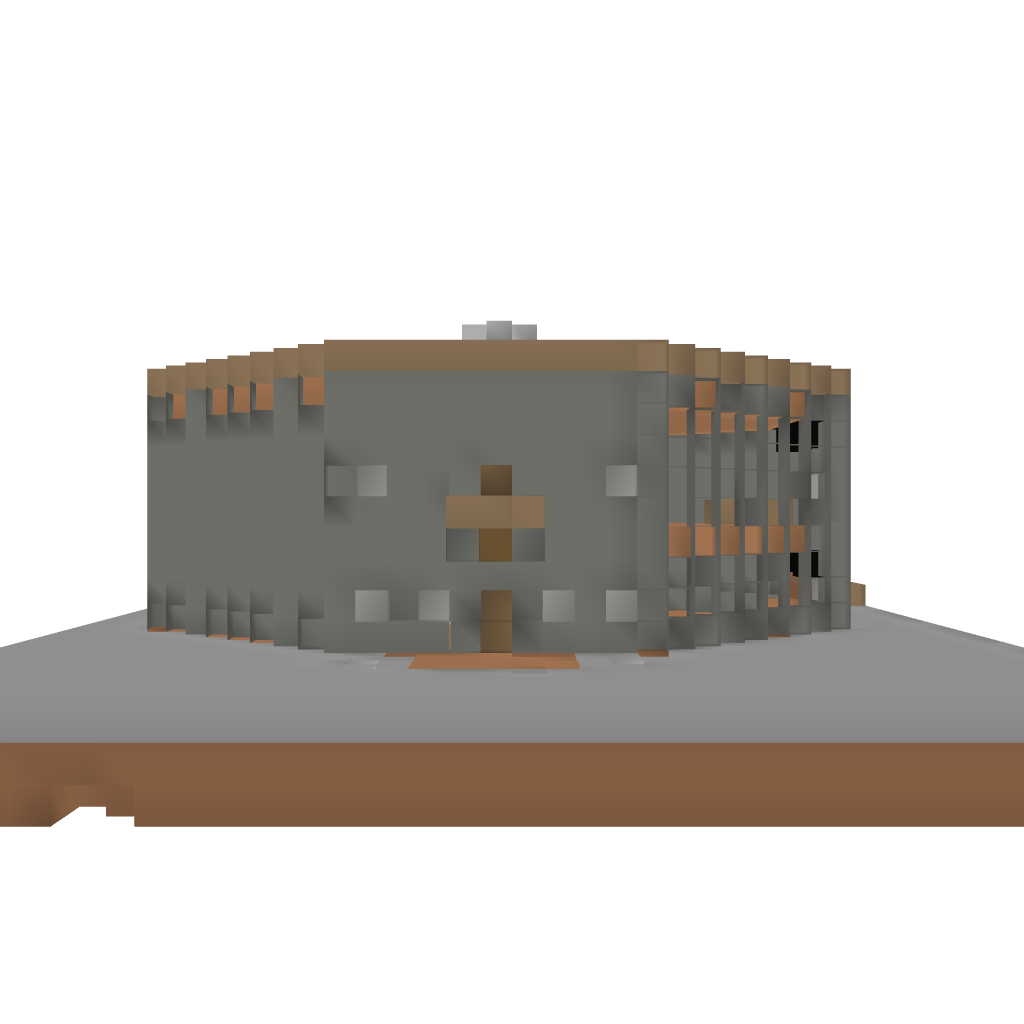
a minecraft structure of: Jungle House